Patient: sex M, age 65
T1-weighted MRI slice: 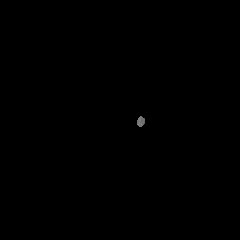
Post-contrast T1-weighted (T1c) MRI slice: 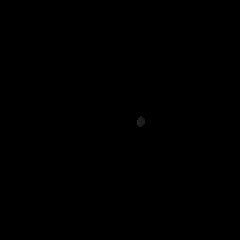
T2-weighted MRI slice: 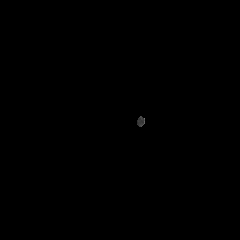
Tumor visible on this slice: no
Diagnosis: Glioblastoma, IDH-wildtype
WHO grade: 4